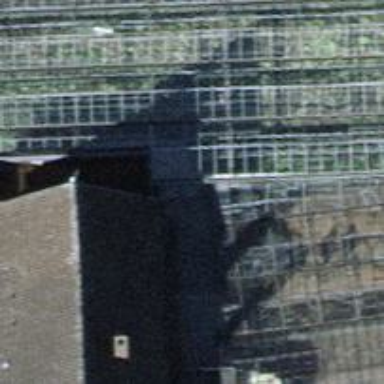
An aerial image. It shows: Greenhouse.